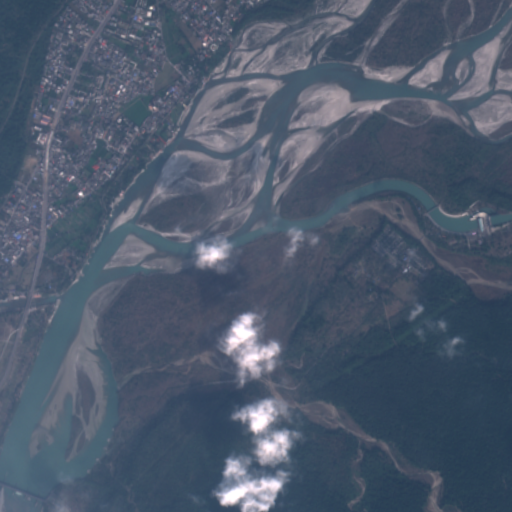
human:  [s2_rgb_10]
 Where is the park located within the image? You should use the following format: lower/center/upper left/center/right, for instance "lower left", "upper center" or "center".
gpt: The park is located in the upper left of the image.
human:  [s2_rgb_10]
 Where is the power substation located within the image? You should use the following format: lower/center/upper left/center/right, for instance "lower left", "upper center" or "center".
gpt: The power substation is located in the center right of the image.
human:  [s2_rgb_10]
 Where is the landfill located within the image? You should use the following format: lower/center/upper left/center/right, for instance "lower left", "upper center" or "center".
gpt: There is no landfill in the image.